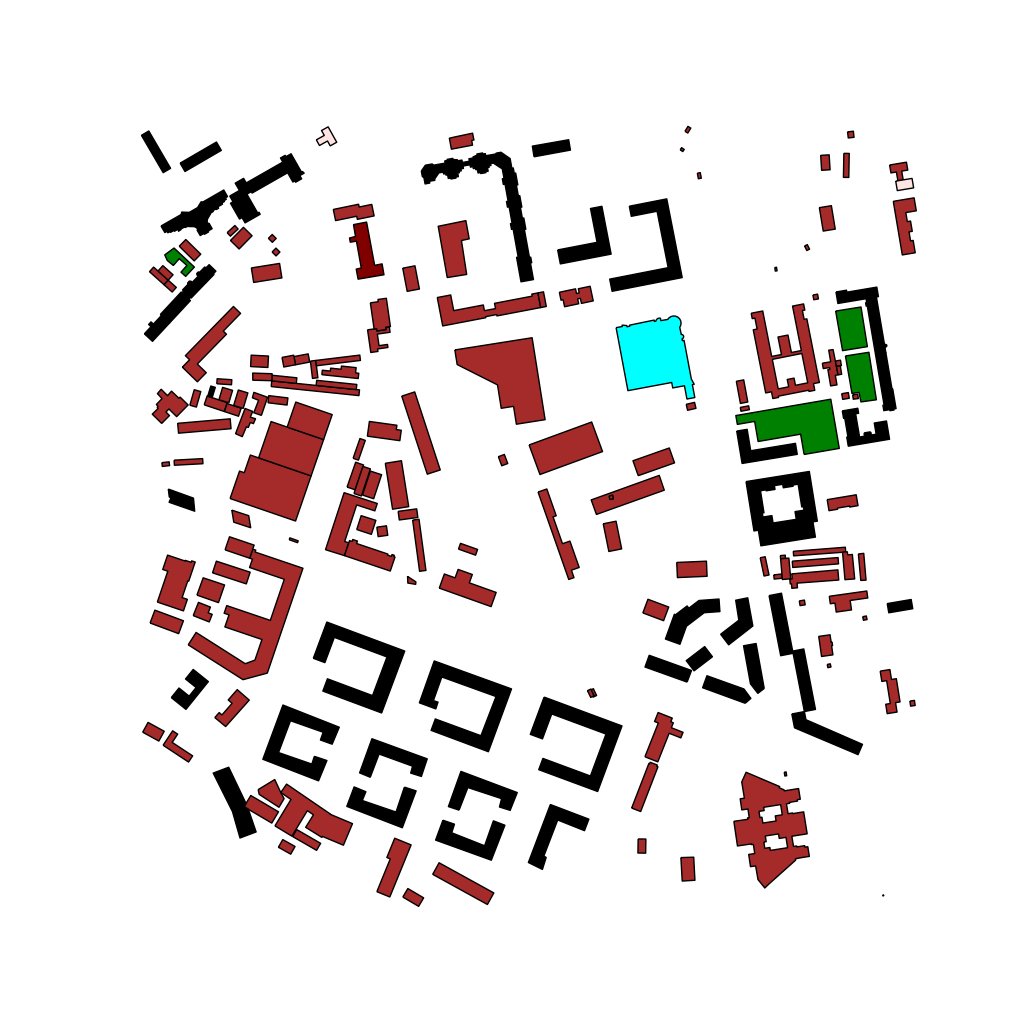
Tags: overhead vector_map, business, industrial, recreation, residential, special, historical, modern, soviet, high_rise, individual_rise, low_rise, medium_rise, density_1, Building, Facility, Fire, Gas, Mall, Park, 1.0 km²